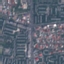
Land use / land cover class: Residential